Field crop: tomato
Growth stage: 2
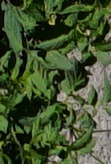
Species: tomato